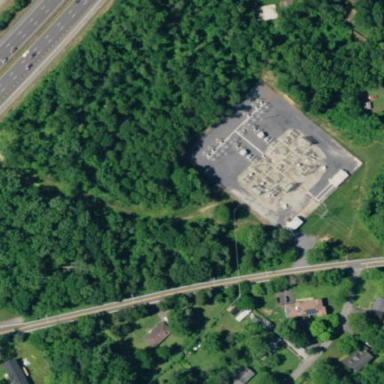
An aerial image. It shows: Distribution level power substation enclosed by chain link fence.